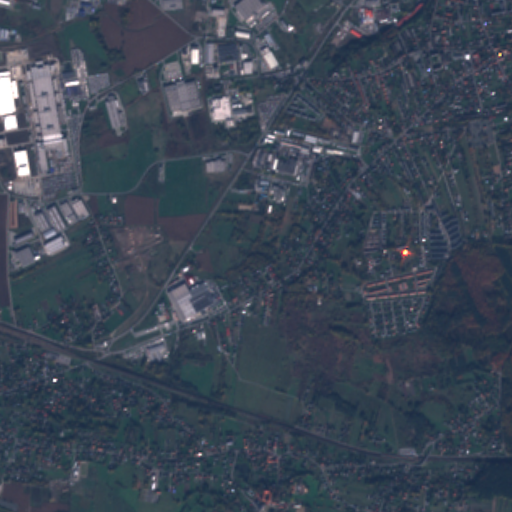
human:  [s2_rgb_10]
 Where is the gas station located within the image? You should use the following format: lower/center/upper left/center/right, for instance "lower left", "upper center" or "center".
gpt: The gas station is located in the lower left of the image.
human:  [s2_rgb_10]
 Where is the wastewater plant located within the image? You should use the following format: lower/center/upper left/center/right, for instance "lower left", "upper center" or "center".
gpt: The wastewater plant is located in the upper center of the image.
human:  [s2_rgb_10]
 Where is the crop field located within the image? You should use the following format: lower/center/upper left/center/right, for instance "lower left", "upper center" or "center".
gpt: There is no crop field in the image.